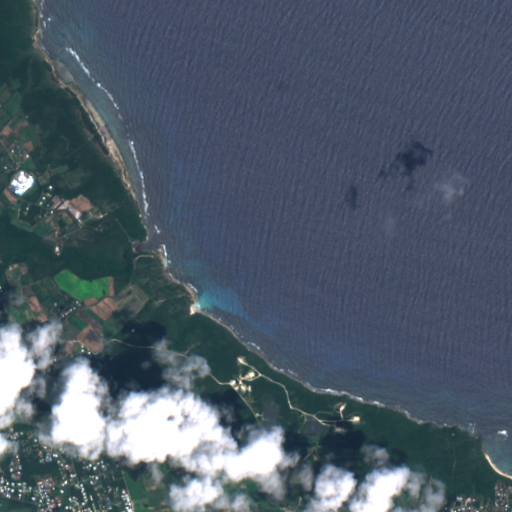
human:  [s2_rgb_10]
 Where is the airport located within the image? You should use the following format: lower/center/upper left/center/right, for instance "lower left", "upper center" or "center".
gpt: The airport is located in the lower left of the image.
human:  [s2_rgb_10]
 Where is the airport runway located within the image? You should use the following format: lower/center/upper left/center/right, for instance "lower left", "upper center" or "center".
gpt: The airport runway is located in the lower left of the image.
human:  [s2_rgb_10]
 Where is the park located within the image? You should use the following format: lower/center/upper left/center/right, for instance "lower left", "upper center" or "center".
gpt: The park is located in the lower left of the image.
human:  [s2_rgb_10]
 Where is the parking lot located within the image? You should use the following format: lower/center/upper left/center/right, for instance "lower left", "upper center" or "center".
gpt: The parking lot is located in the center left of the image.
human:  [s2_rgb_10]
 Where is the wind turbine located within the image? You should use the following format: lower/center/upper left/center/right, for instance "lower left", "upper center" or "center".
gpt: The wind turbine is located in the lower right of the image.
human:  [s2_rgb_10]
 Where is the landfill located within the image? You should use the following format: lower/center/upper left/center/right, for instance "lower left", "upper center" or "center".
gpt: There is no landfill in the image.